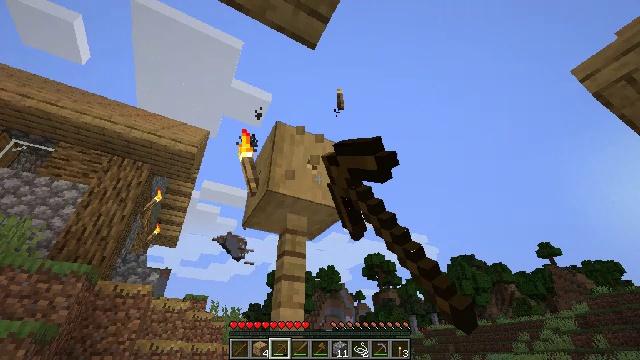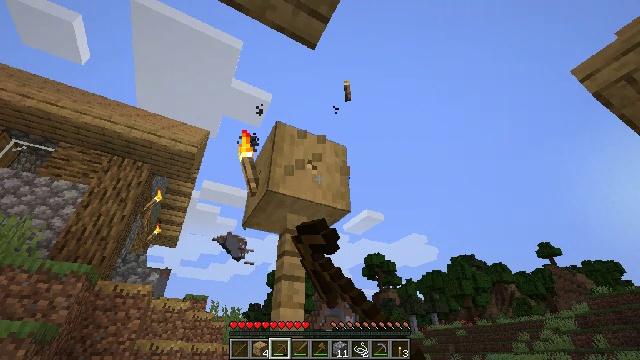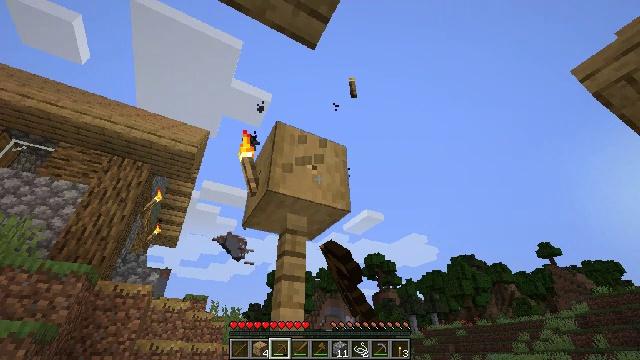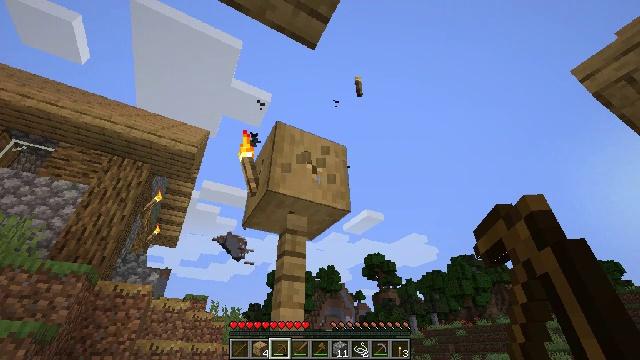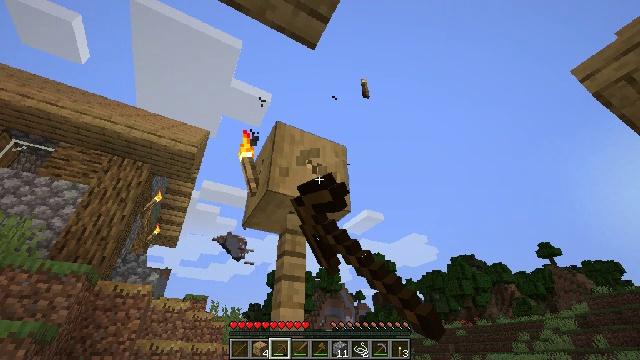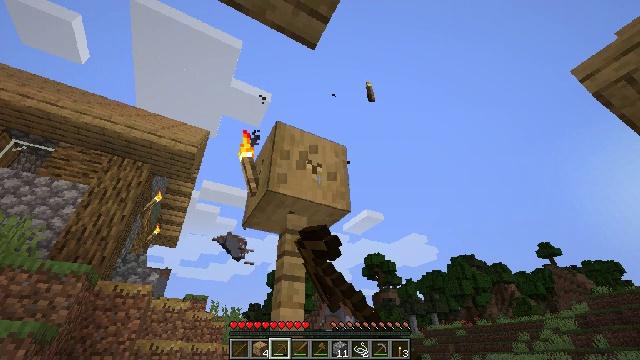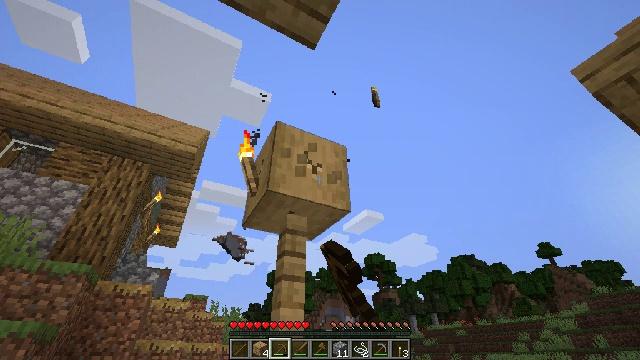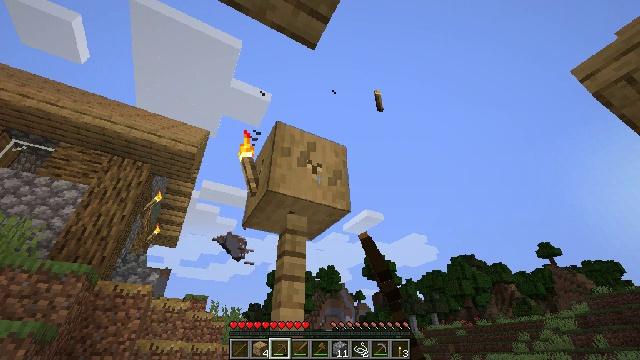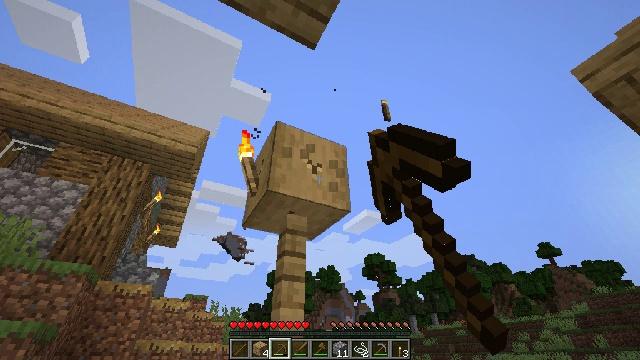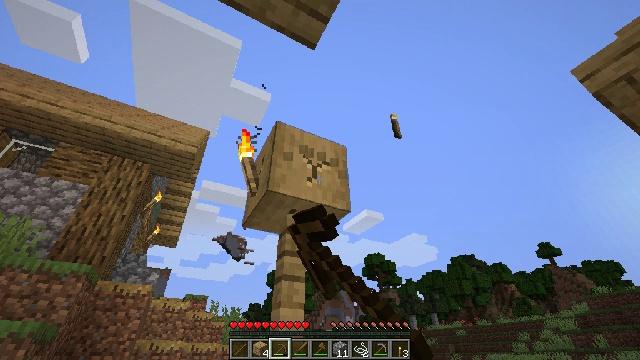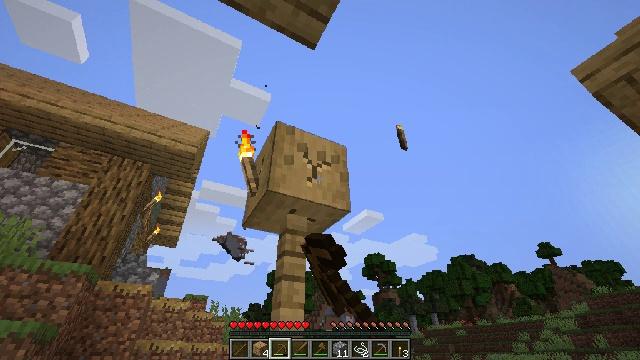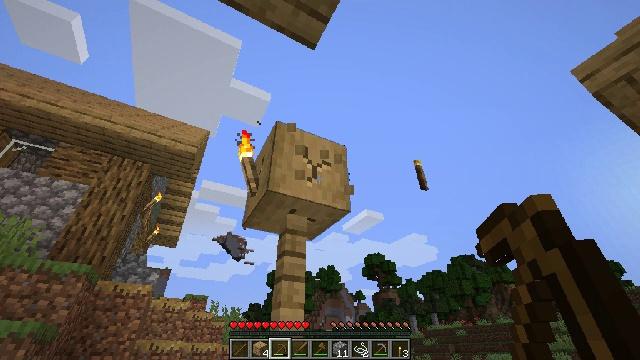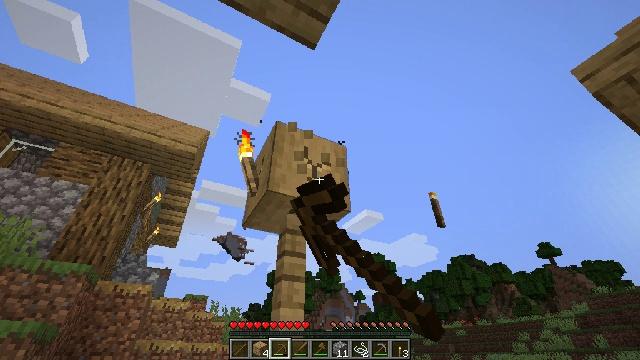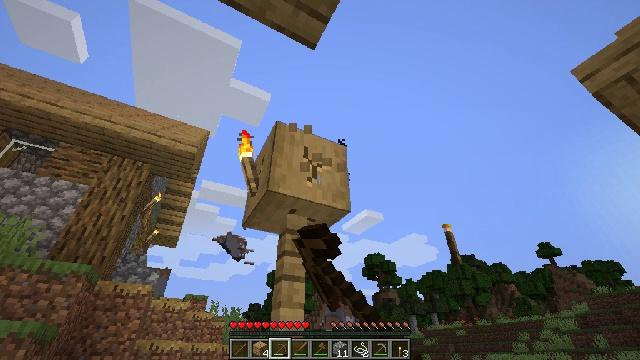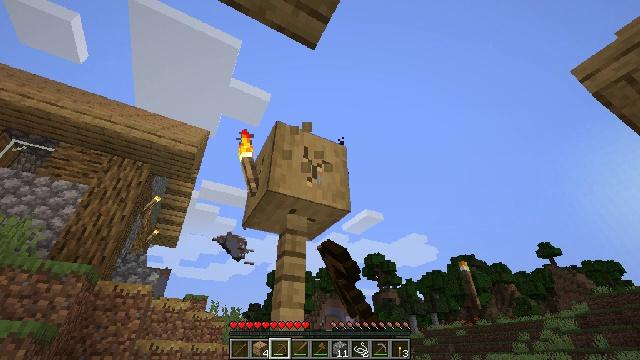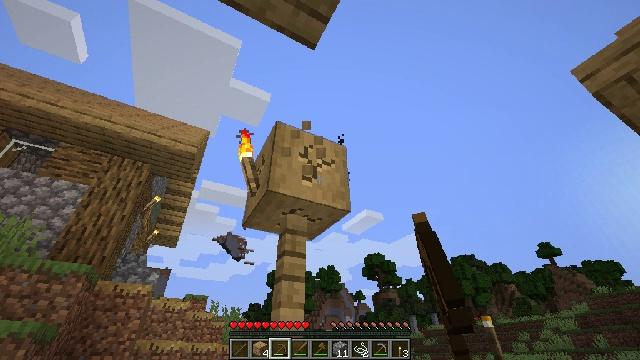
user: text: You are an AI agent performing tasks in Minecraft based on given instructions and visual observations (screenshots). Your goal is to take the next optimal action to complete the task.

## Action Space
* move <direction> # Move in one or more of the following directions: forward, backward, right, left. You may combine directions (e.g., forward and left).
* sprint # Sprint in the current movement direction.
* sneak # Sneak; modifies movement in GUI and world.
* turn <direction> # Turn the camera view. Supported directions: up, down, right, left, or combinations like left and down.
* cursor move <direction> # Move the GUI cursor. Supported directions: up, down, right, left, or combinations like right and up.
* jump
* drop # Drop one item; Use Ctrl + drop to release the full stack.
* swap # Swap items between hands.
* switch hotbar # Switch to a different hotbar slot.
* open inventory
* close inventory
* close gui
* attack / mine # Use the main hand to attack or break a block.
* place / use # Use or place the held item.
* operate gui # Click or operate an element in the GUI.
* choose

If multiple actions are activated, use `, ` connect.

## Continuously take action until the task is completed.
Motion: motion action
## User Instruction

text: Mine the stripped oak wood from a tree.
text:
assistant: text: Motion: attack / mine
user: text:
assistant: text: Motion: attack / mine
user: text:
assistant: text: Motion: attack / mine
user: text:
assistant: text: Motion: attack / mine
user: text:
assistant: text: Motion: attack / mine
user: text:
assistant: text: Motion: attack / mine
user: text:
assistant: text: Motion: attack / mine
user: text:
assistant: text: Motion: attack / mine
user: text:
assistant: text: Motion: attack / mine
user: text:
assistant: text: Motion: attack / mine
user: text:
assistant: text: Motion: attack / mine
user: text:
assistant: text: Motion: attack / mine
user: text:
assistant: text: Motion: attack / mine
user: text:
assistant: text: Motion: attack / mine
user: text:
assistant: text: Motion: attack / mine
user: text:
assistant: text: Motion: attack / mine
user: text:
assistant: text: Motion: attack / mine
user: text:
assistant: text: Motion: attack / mine
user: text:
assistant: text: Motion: attack / mine
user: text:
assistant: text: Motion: attack / mine
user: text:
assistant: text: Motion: attack / mine
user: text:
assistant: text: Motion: attack / mine
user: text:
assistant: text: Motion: attack / mine
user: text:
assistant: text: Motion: attack / mine
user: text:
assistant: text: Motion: attack / mine
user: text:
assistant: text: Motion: attack / mine
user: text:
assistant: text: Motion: attack / mine
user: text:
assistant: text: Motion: attack / mine
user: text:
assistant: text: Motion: attack / mine
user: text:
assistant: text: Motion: attack / mine